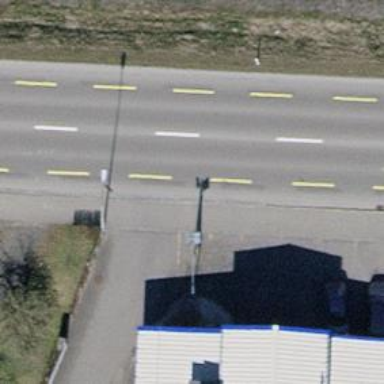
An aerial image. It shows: Primary highway with asphalt surface and designated cycle lane.